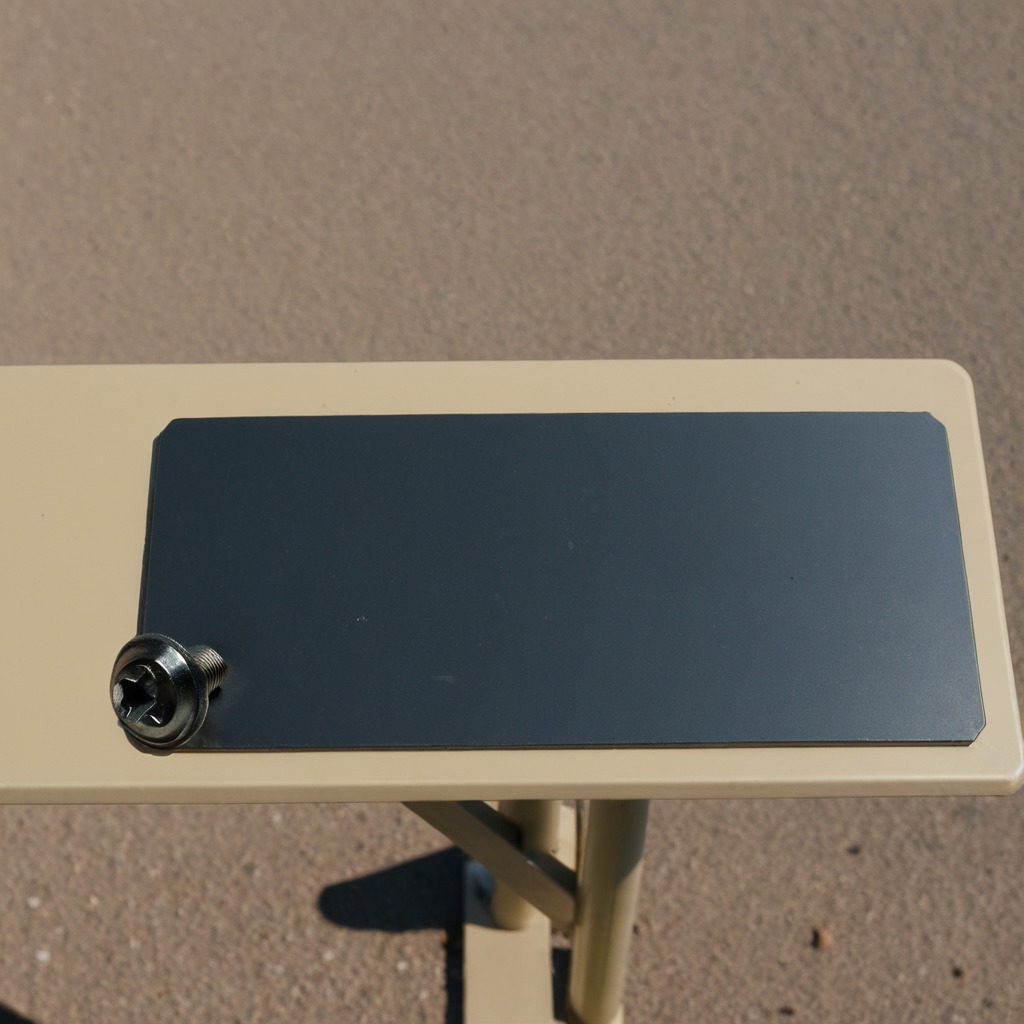
A metal screw is lying on a textured surface.